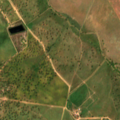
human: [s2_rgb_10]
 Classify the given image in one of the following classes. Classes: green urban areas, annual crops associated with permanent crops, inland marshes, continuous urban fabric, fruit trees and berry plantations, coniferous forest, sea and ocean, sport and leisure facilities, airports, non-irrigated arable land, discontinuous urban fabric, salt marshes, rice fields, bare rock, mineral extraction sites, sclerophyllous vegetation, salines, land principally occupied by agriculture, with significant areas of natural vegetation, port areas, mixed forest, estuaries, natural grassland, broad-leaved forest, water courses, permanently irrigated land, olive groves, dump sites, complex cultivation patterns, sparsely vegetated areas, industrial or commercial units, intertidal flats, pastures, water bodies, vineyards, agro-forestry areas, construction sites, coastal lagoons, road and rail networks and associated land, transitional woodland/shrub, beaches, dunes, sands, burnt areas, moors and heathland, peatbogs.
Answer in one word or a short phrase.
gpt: continuous urban fabric